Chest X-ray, PA view. Patient: 81 years old, sex M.
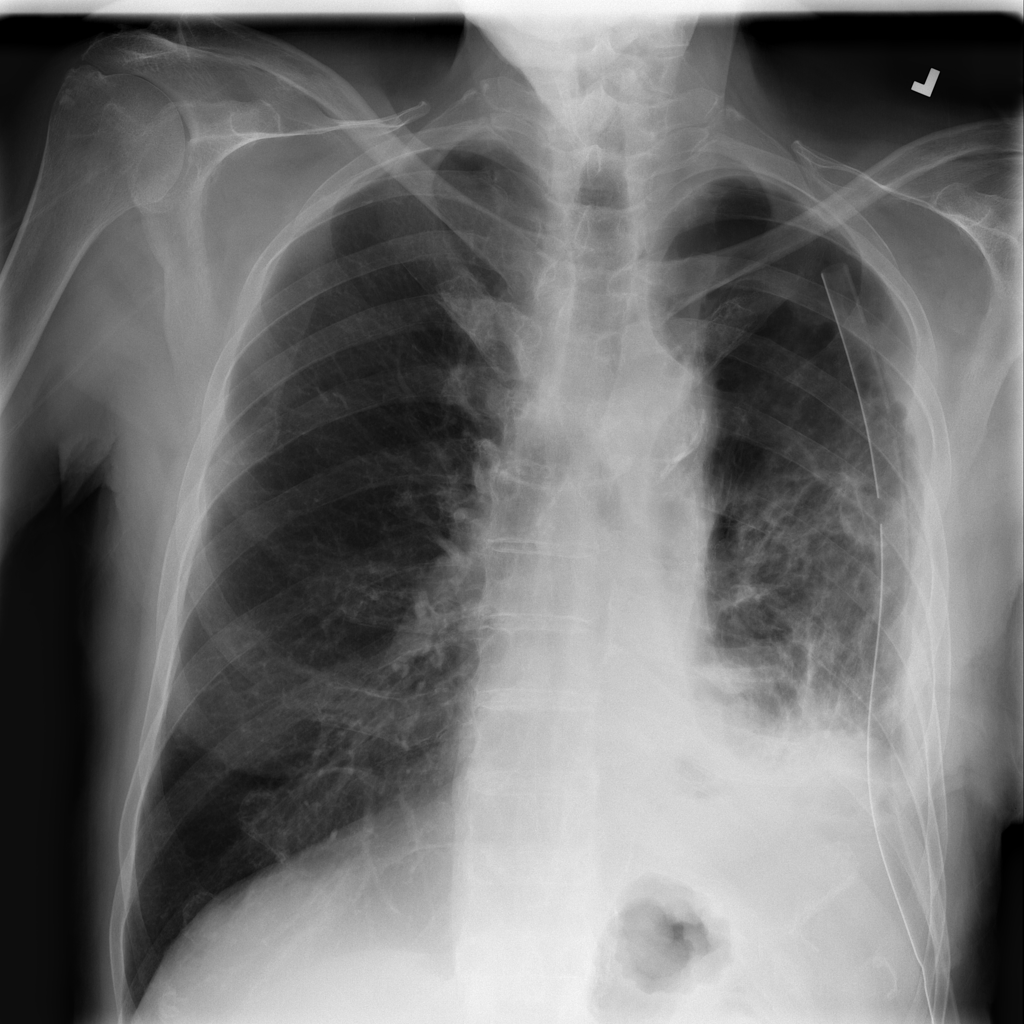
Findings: No Finding